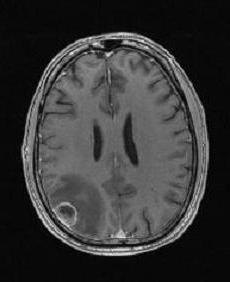
Label: notumor